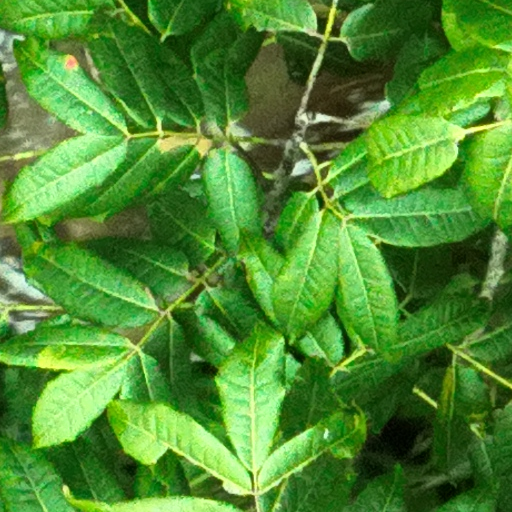
Species: Astronium graveolens
GBIF accepted scientific name: Astronium graveolens
Crown area (m\u00b2): 305.716